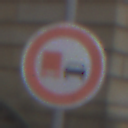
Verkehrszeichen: UeberholverbotKraftfahrzeuge
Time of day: Midday
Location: Outdoor (Urban)
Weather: Overcast
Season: NotSpecified
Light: Natural